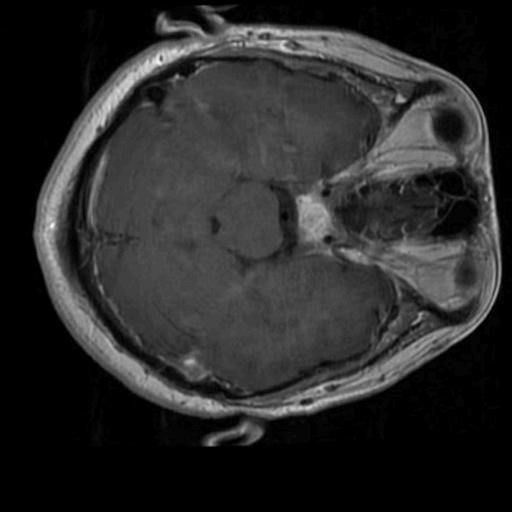
Label: brain_tumor